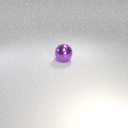
large purple metal sphere